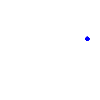
Particle: electron